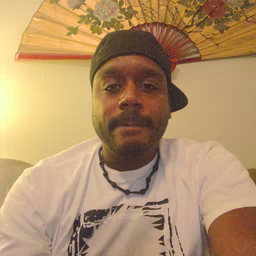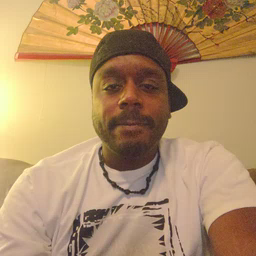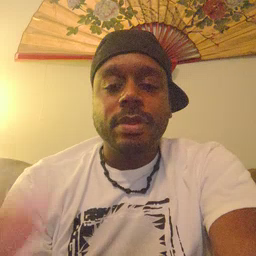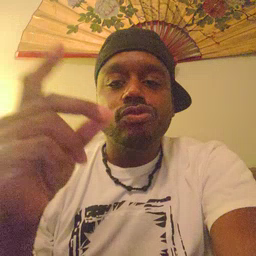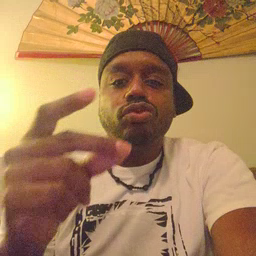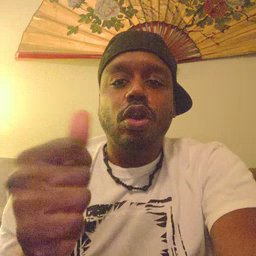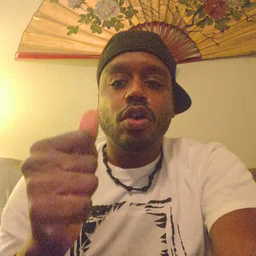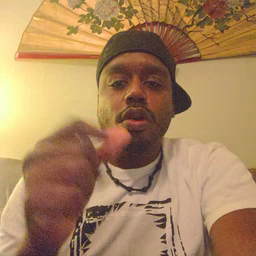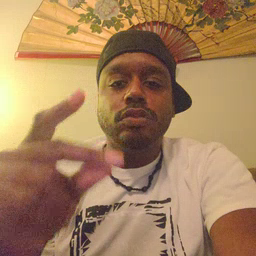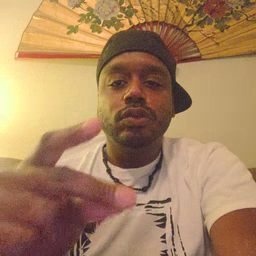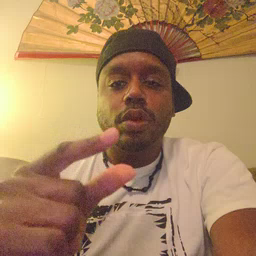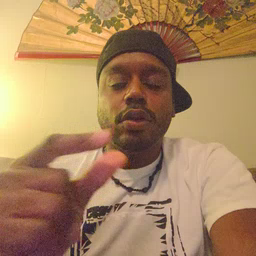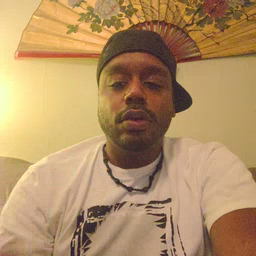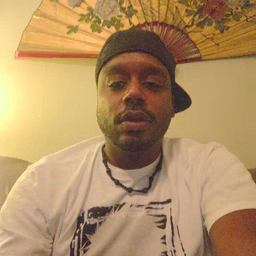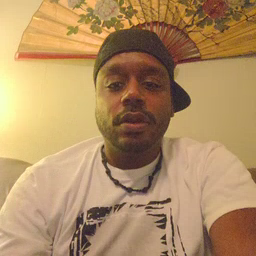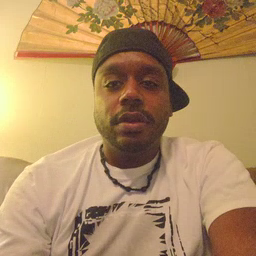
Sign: dog